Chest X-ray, AP view. Patient: 31 years old, sex F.
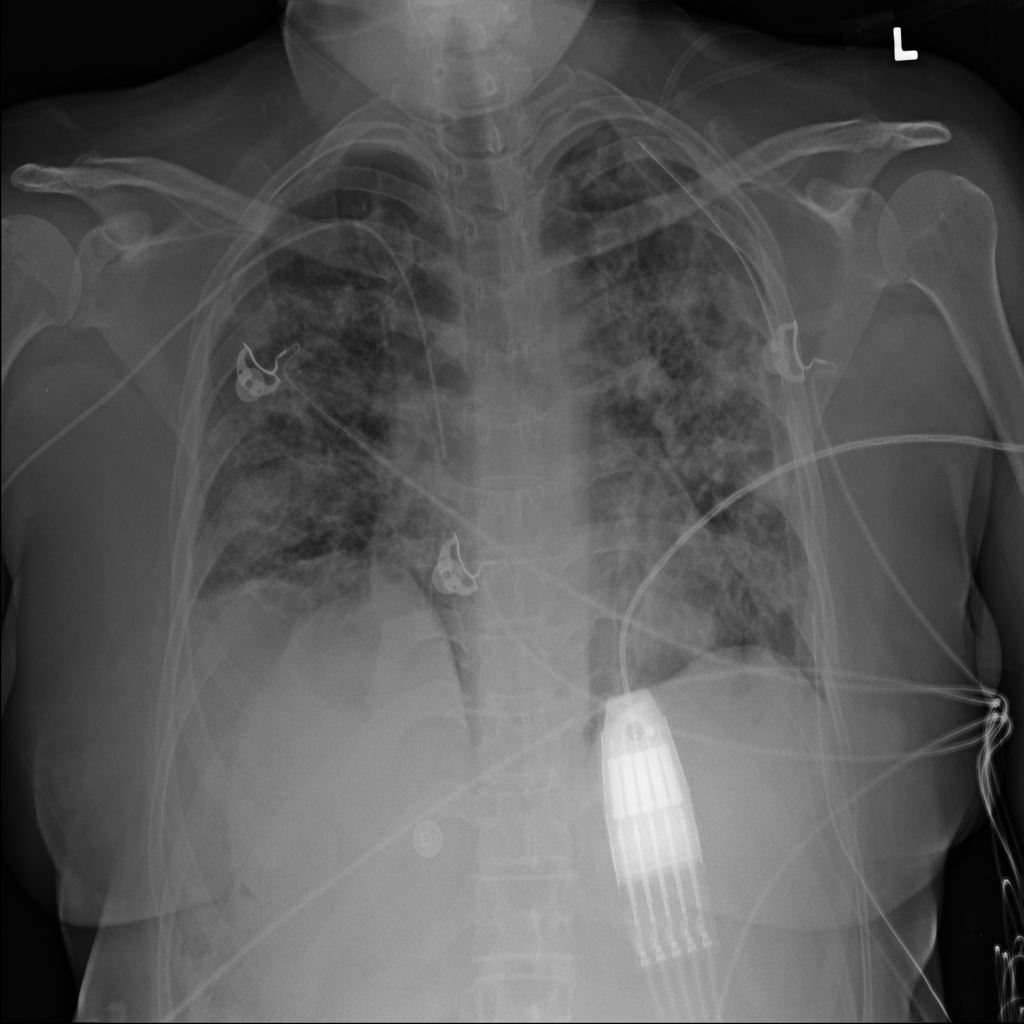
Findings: Infiltration, Pleural_Thickening, Pneumothorax